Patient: sex M, age 63
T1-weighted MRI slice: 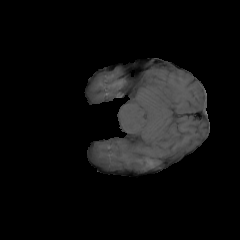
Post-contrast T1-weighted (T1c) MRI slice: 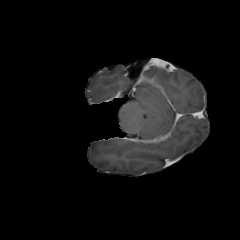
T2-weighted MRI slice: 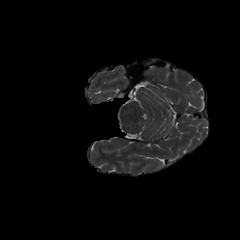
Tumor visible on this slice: no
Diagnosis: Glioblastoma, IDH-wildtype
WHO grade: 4